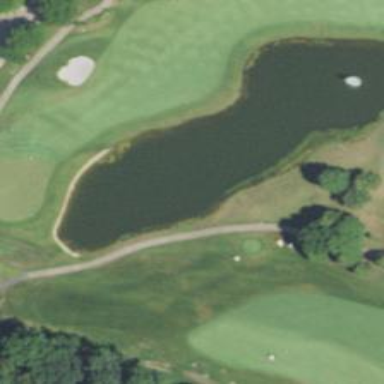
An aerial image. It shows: Water hazard in golf course. The hazard is natural water feature.